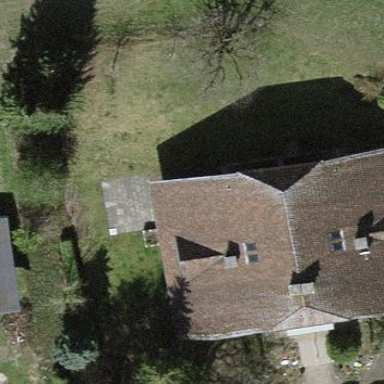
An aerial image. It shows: Simple house.